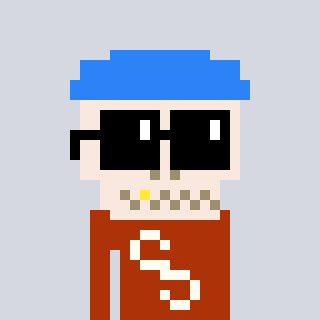
a pixel art character with square black sunglasses, a skeleton-hat-shaped head and a hotbrown-colored body on a cool background